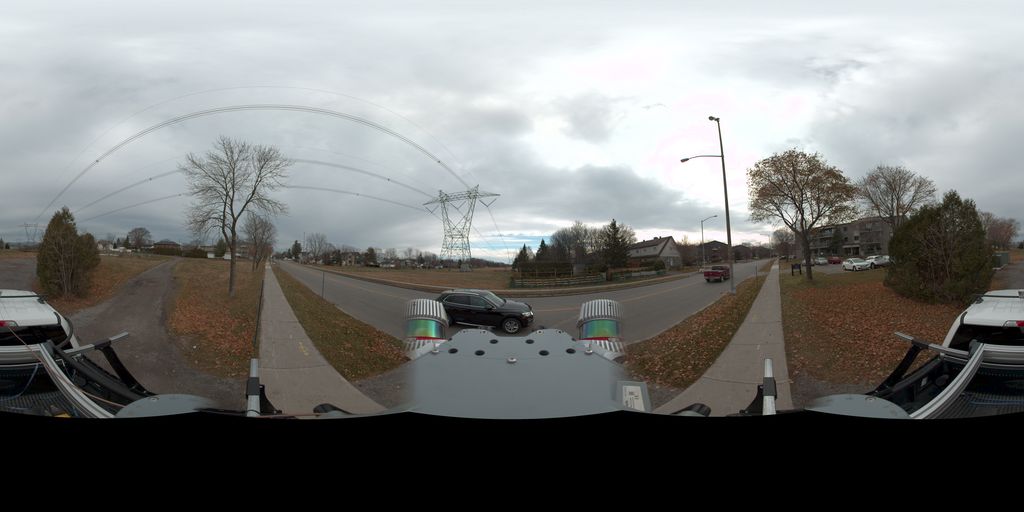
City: quebec_city